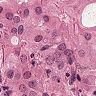
Metastatic tissue present: yes